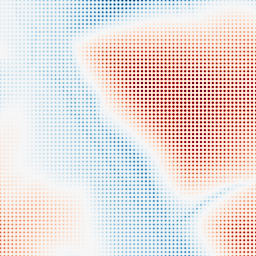
Category: trend_removal
Decomposition family: polynomial_high
Decomposition parameters: degree: 6
Upsampling method: sinc_hamming
Upsampling parameters: scale: 8
kernel_size: 4
Upsampling scale: 8